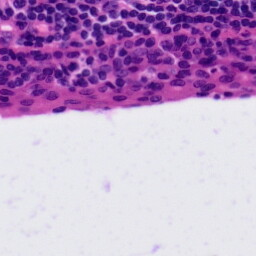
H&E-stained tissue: Tonsil